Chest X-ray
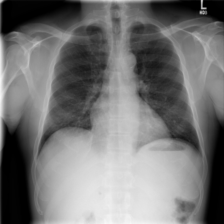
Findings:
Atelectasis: negative
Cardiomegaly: negative
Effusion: negative
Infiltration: negative
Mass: negative
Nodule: negative
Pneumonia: negative
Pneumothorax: negative
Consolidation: negative
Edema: negative
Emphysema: negative
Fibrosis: negative
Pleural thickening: negative
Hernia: negative